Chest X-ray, PA view. Patient: 35 years old, sex F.
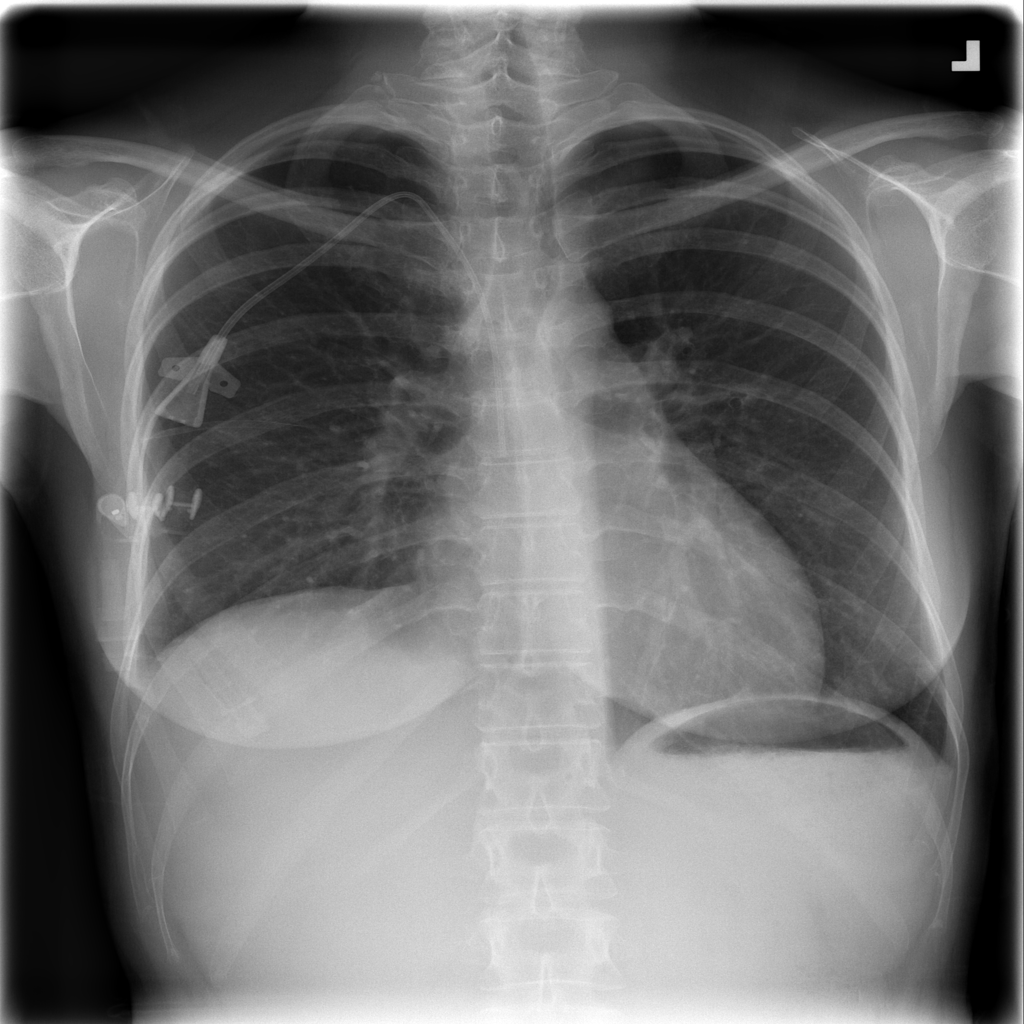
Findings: Effusion